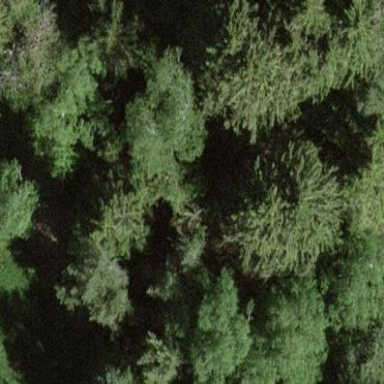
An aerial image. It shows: Forest area.